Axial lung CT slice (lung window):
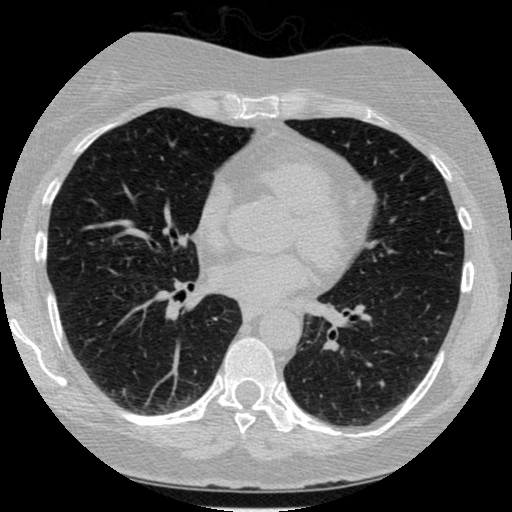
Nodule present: no